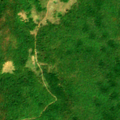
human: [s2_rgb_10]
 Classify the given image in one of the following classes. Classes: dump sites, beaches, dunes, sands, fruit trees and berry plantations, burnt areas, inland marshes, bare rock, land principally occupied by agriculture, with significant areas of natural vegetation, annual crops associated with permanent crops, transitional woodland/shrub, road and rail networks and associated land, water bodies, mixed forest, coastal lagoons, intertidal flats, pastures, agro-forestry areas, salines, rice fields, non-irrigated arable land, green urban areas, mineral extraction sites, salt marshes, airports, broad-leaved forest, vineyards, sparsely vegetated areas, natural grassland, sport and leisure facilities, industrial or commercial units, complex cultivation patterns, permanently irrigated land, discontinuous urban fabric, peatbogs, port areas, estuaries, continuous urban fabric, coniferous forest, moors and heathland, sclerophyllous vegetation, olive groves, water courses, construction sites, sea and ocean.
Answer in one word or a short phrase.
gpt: broad-leaved forest, transitional woodland/shrub